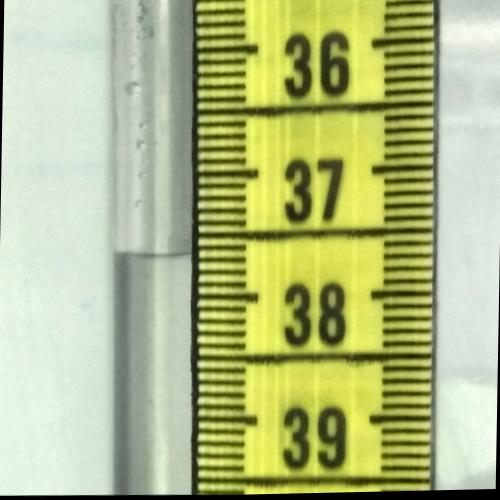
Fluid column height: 37.6 cm